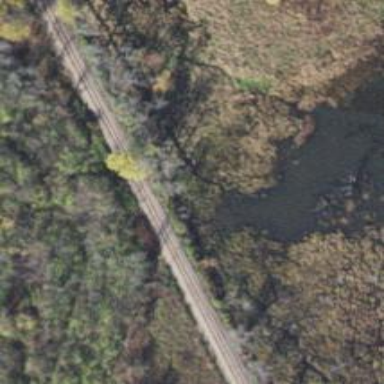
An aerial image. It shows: Railway track.